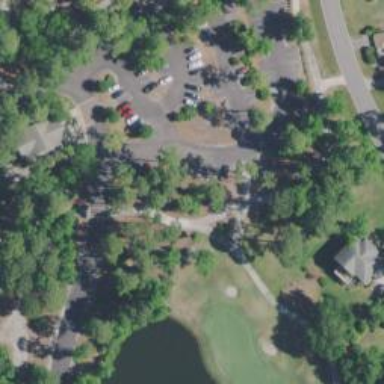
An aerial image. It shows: Path for both road and golf.